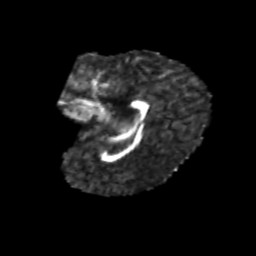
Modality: FA
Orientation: sagittal
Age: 6
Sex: male
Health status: healthy